Question: How would one best organise his GUI. I have a JFrame which will hold my application. Currently I have put all JPanel, JTables and others which will fill up the JFRame inside the custom JFrame class.
I instantiate these components there and save them in a local field. Would it be a better practice as to make a seperate class for each JPanel,JTable and use getters and setters to manipulate the objects?
For example. My current GUI class is about 3500 lines long which gets more complicated over time.
Thanks in advance.
EDIT (he wanted screenie):

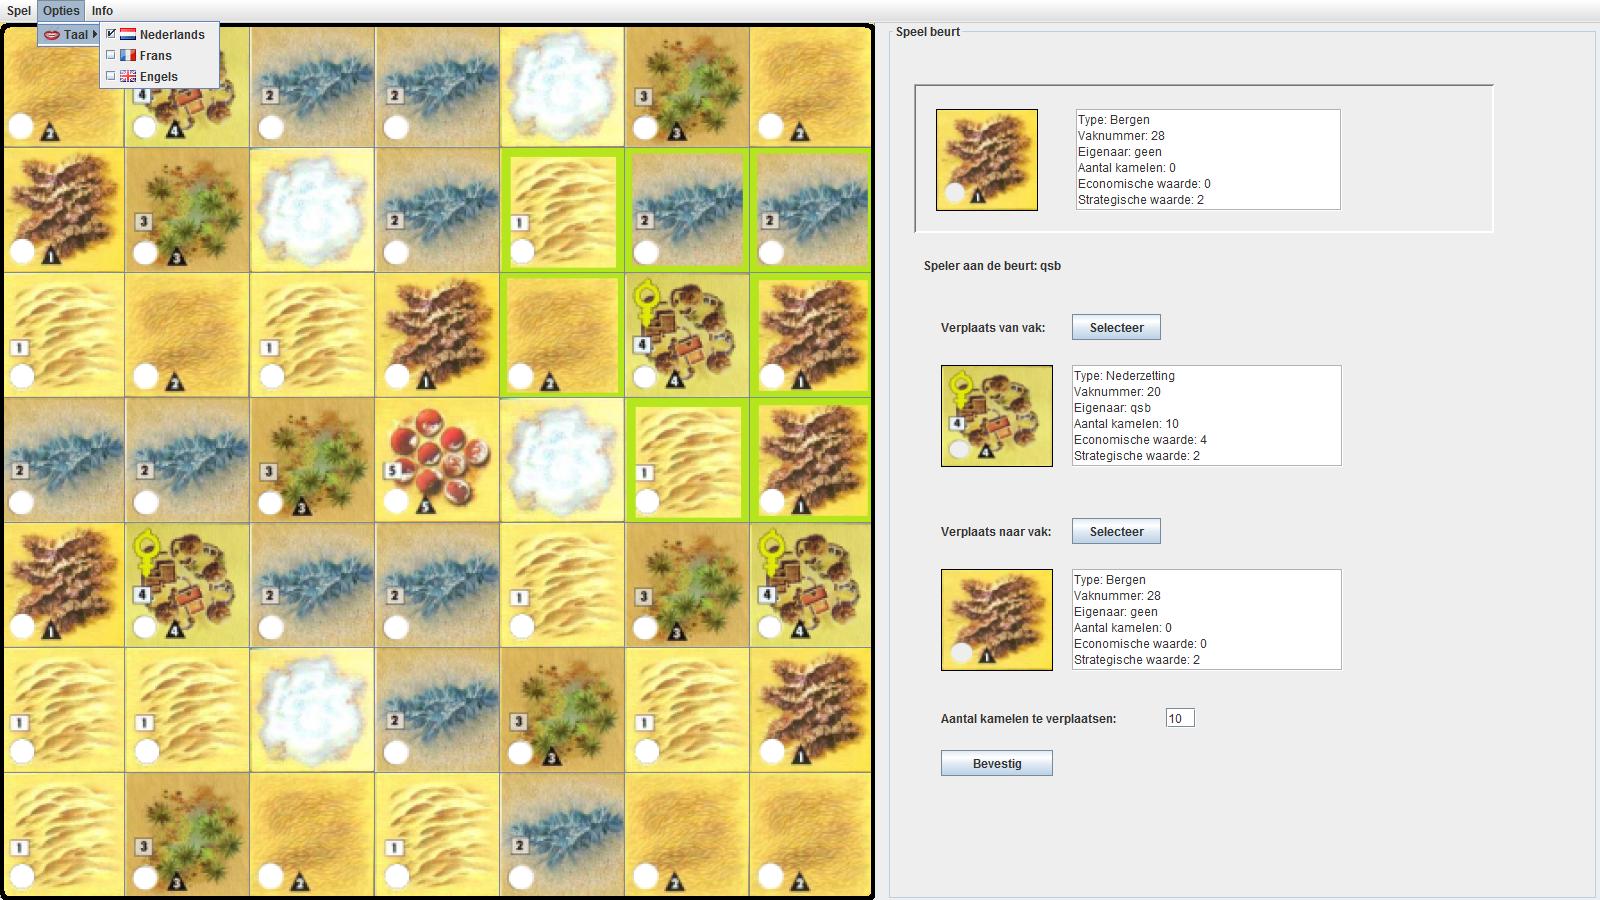
Answer: I would definitely suggest you start to separate your GUI components into different files, it will help in the long run. As far as best practice goes, I think it is better than cluttering a file with multiple classes even if they are related to each other. The only benefit I can see is you have only 1 file to open to see all the GUI code.
As you said, having a long class (3500ish lines) can make it troublesome to maintain. Organize them in proper packages too while at it. Like making a gui package, or whatever name you feel is appropriate, and so on.
Good advices are given in the answers of the <URL>